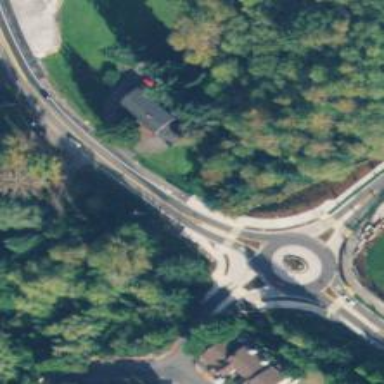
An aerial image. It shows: Footway that serves as traffic island.